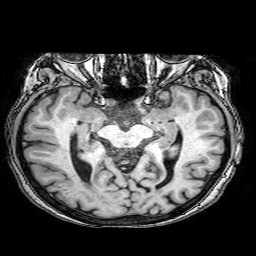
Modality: T1w
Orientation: coronal
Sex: female
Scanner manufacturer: philips
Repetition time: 0.008183 s
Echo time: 0.00375 s